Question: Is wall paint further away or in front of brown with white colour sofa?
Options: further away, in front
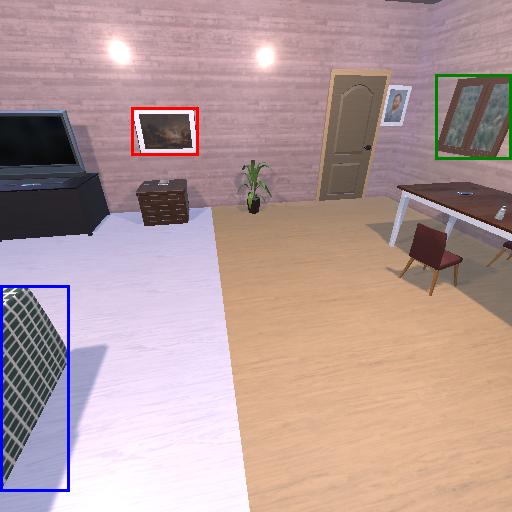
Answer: further away